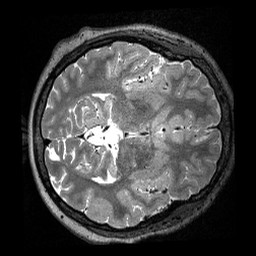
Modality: T2w
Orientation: axial
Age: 13
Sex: male
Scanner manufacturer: siemens
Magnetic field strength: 3 T
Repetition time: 3.2 s
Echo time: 0.479 s